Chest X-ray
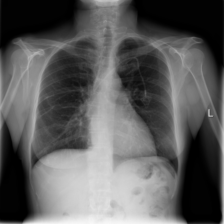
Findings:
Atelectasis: negative
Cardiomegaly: negative
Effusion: negative
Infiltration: positive
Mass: negative
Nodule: negative
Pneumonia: negative
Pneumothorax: negative
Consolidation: negative
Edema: negative
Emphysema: negative
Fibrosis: negative
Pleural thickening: negative
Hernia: negative